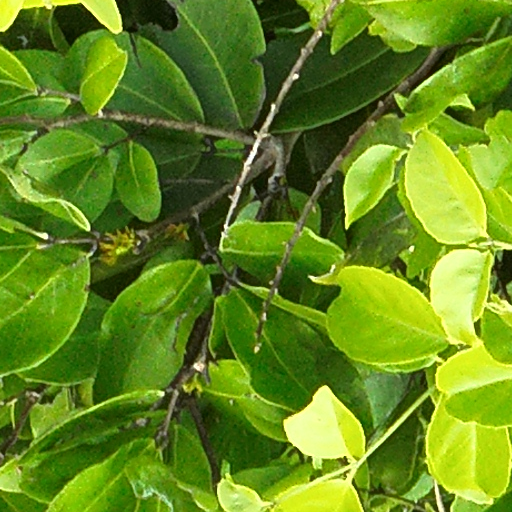
Species: Prioria copaifera
GBIF accepted scientific name: Prioria copaifera
Crown area (m\u00b2): 150.01